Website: bh-photo
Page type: customer-info-address
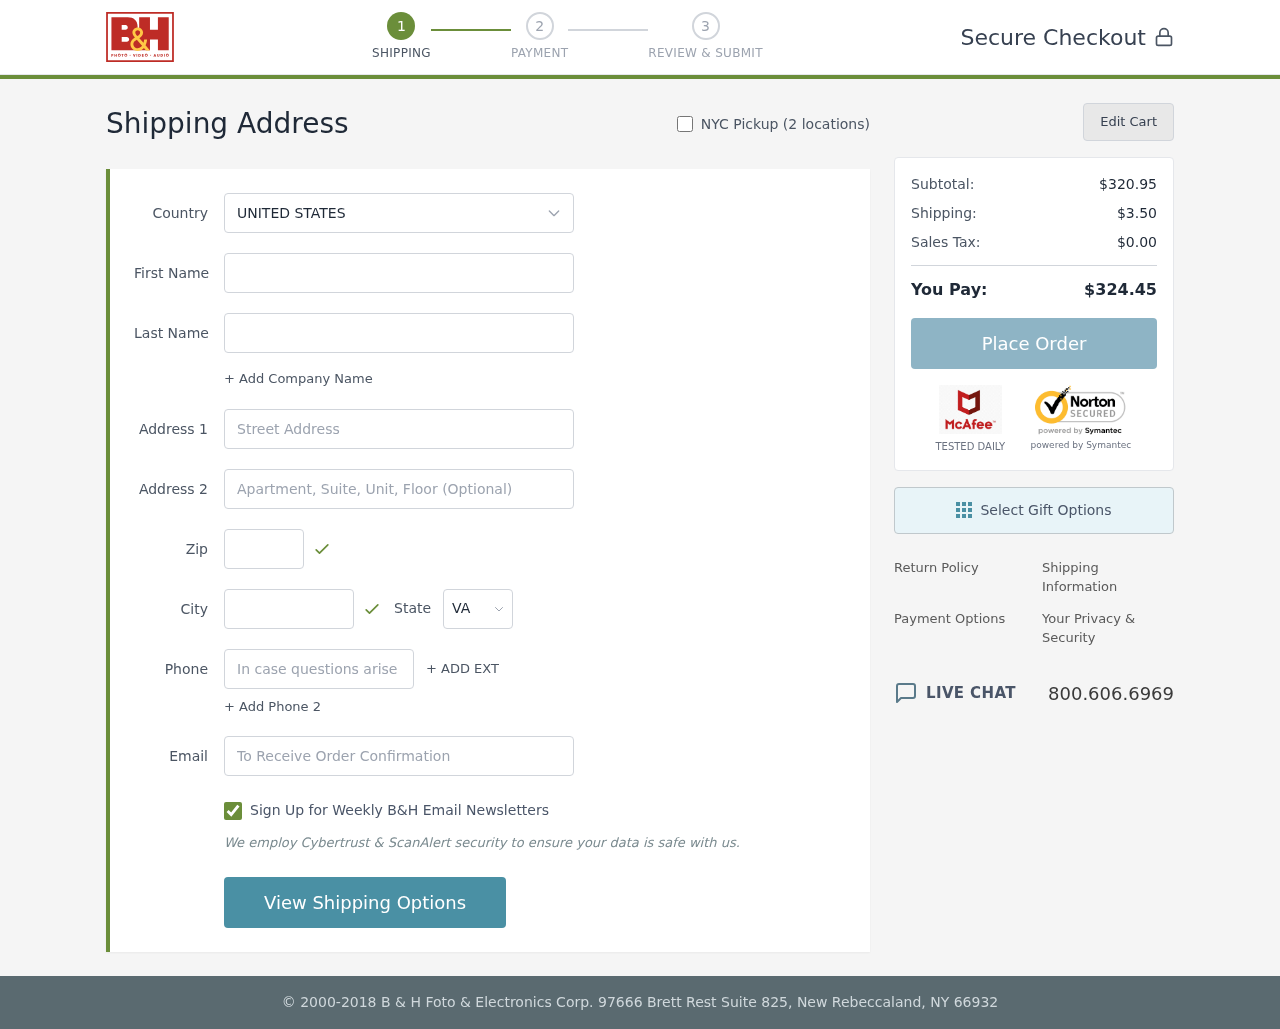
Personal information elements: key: PII_CITY
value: West Maurice
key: PII_COUNTRY
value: United States
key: PII_EMAIL
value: howard_white@hotmail.com
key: PII_FIRSTNAME
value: Howard
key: PII_LASTNAME
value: White
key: PII_PHONE
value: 5304673809
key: PII_POSTCODE
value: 79253
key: PII_STATE_ABBR
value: VA
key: PII_STREET
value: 3047 Keith Union
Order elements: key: ORDER_SUBTOTAL
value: $320.95
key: ORDER_SHIPPING_COST
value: $3.50
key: ORDER_TAX
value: $0.00
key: ORDER_TOTAL
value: $324.45